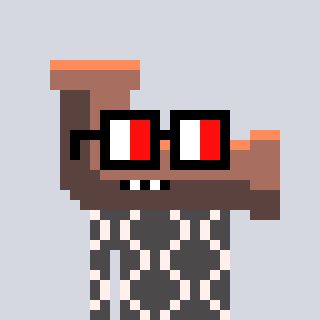
a pixel art character with square glasses with black frames and red eyes, a pipe-shaped head and a grayscale-colored body on a cool background